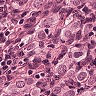
Metastatic tissue present: yes